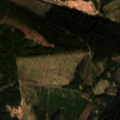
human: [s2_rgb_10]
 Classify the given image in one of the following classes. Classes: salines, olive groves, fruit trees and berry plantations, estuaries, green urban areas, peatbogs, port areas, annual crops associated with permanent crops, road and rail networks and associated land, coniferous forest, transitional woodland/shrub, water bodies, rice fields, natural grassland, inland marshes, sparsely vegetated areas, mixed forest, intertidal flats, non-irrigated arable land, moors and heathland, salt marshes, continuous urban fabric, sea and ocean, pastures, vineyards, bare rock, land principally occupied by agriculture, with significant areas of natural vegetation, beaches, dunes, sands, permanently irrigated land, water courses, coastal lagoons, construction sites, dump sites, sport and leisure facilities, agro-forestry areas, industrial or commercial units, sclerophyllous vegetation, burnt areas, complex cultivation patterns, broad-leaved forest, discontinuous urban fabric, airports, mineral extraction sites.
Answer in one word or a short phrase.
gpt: coniferous forest, transitional woodland/shrub